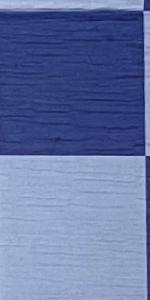
Label: Empty